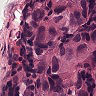
Metastatic tissue present: yes